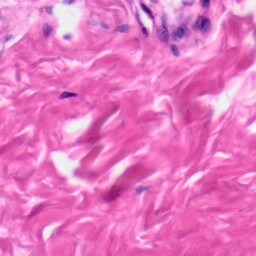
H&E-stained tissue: Skin